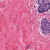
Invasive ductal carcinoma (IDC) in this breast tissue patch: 0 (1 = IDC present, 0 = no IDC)